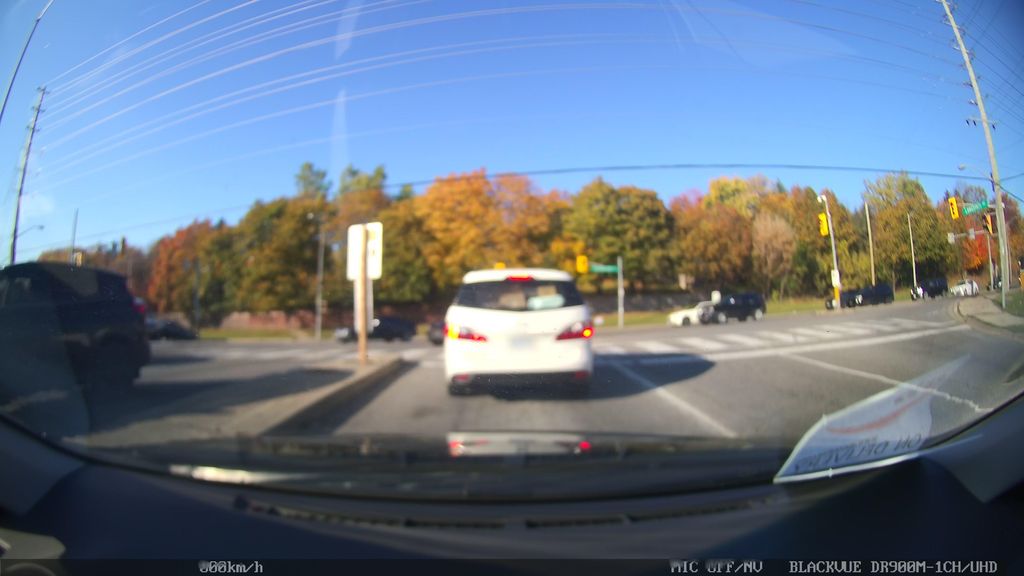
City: toronto